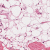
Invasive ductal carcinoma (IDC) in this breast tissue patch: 0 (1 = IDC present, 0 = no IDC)